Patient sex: F
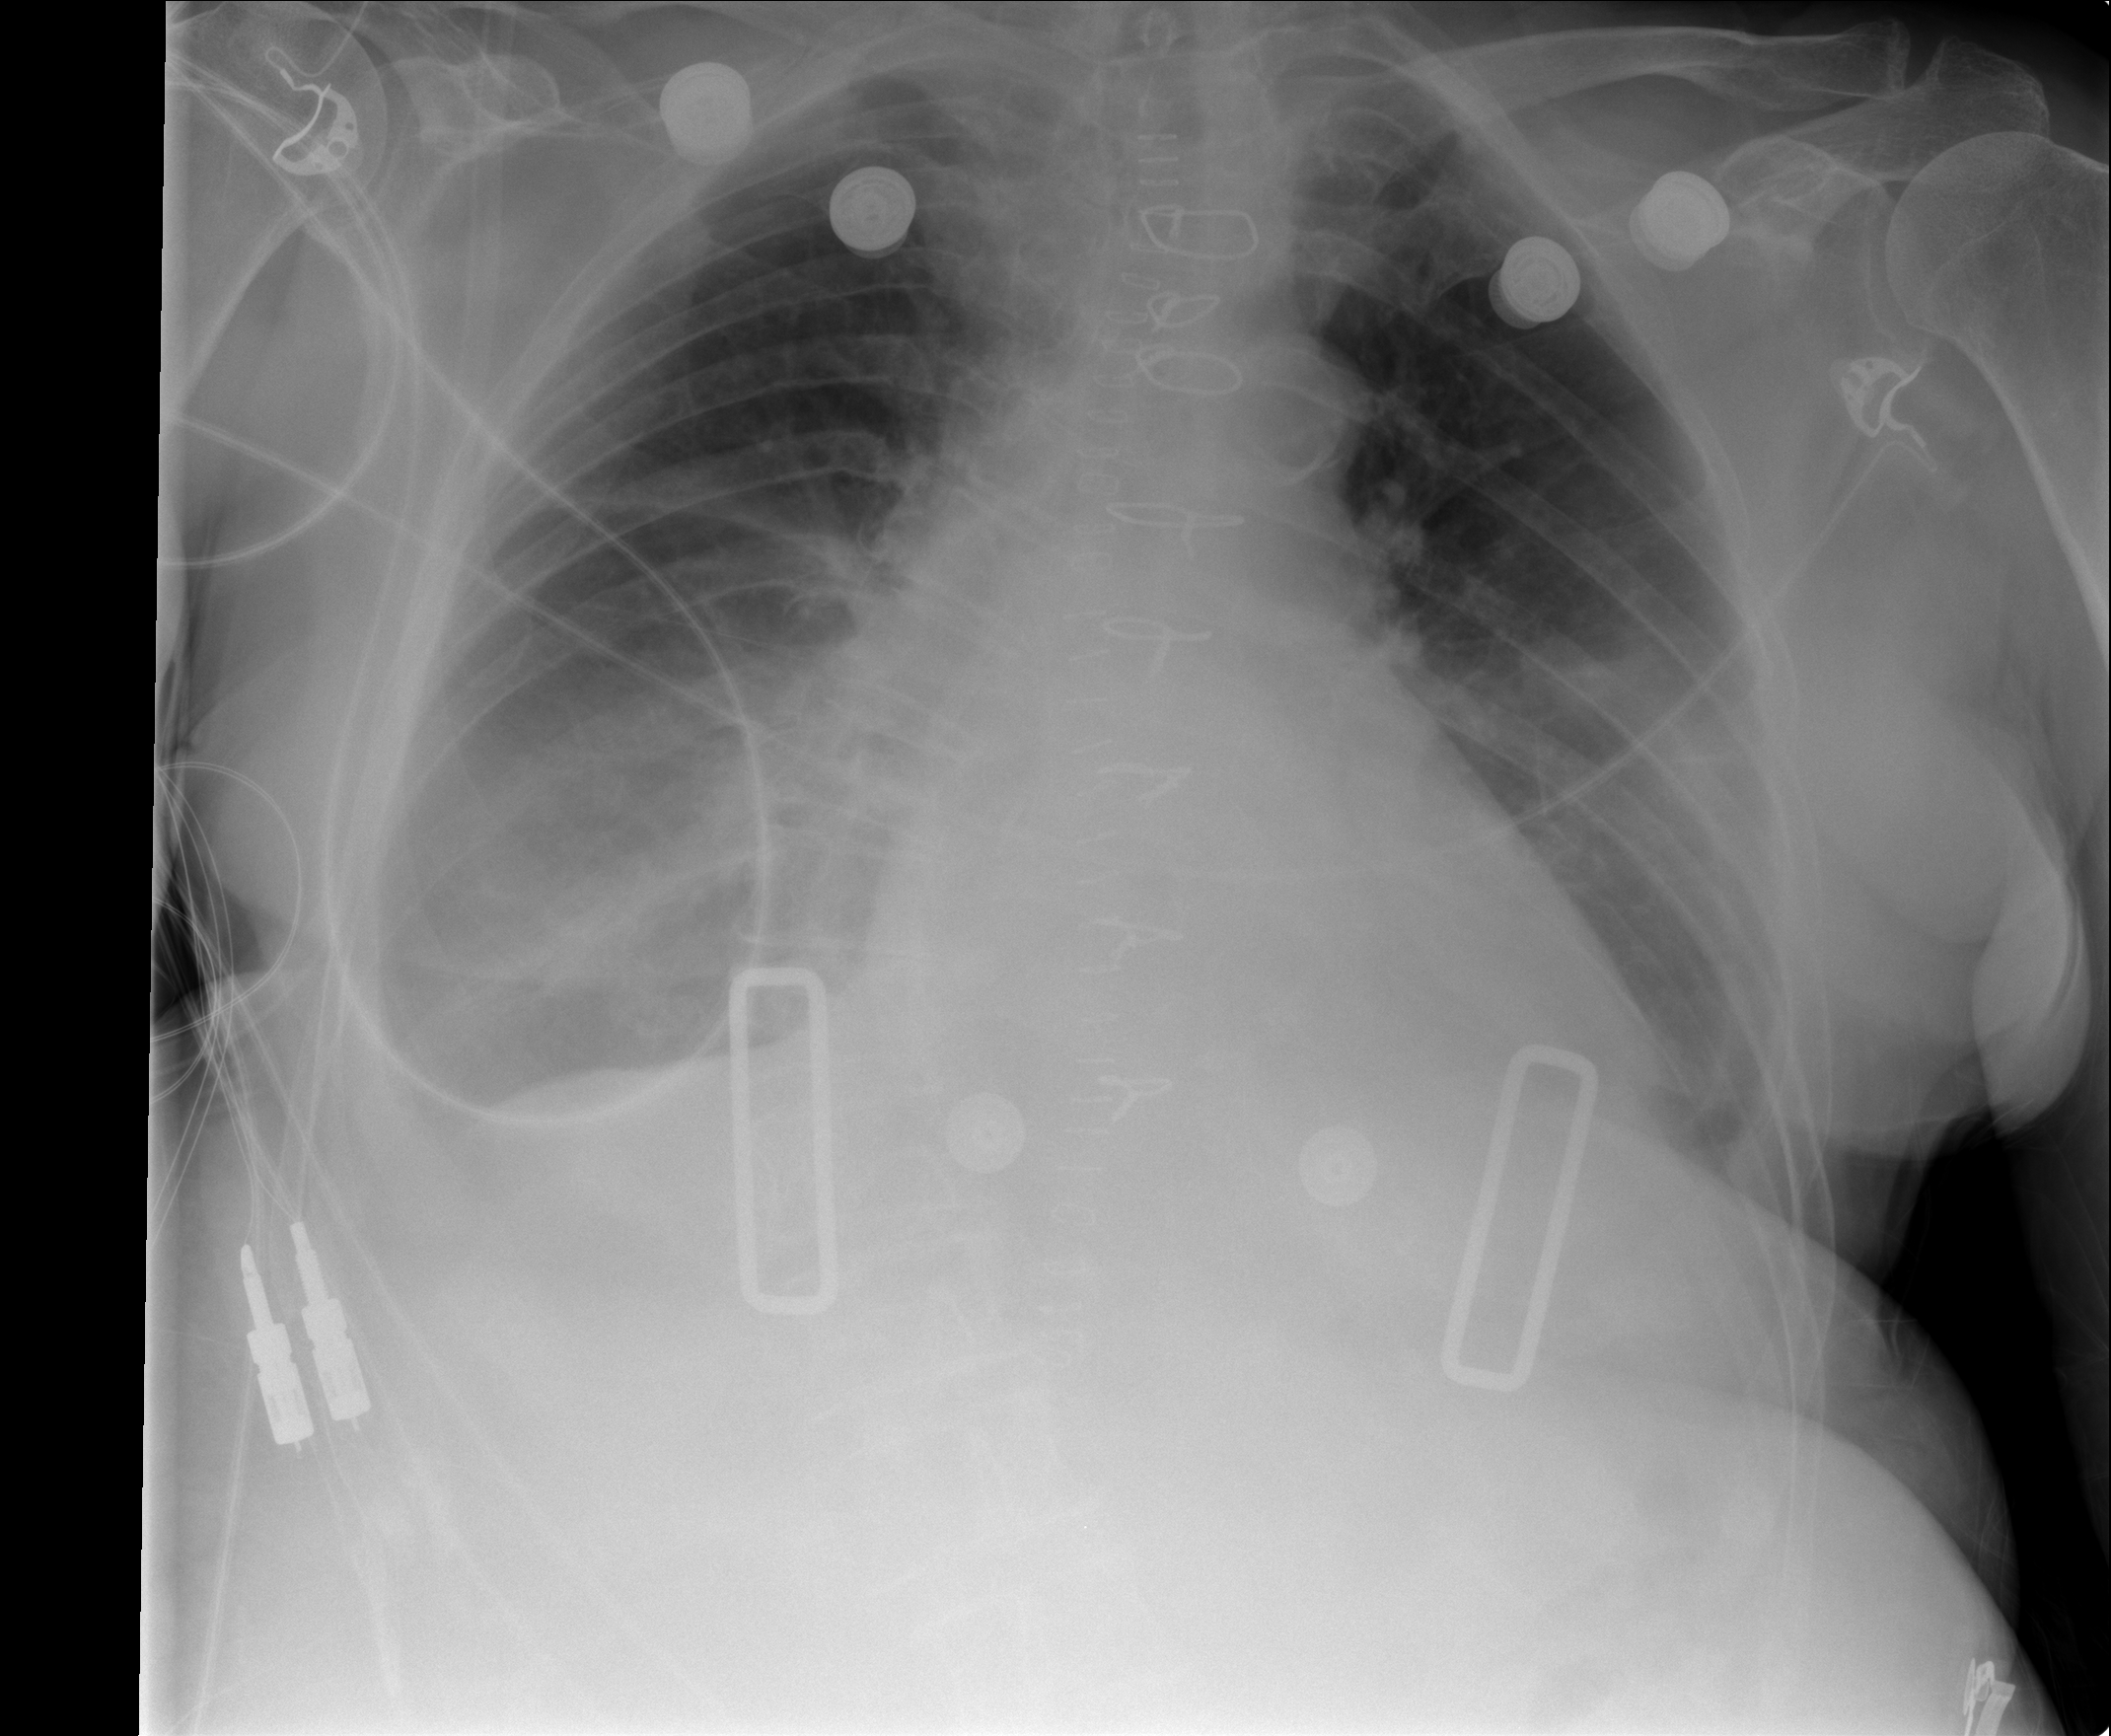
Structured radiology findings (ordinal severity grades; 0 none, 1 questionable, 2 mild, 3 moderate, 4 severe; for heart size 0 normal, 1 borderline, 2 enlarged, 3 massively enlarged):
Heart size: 2
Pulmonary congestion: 0
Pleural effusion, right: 3
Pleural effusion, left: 1
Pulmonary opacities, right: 0
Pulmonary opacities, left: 0
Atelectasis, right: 3
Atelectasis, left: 1